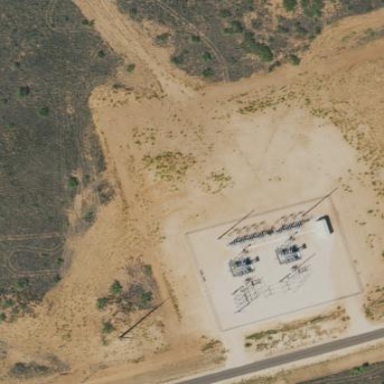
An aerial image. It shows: Generation substation.